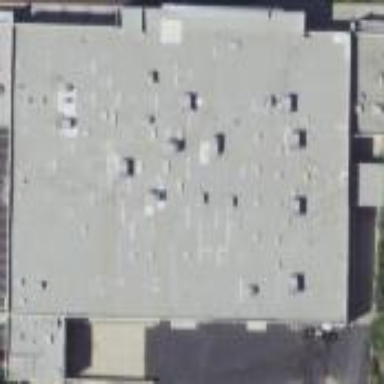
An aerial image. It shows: Building used as fitness center.